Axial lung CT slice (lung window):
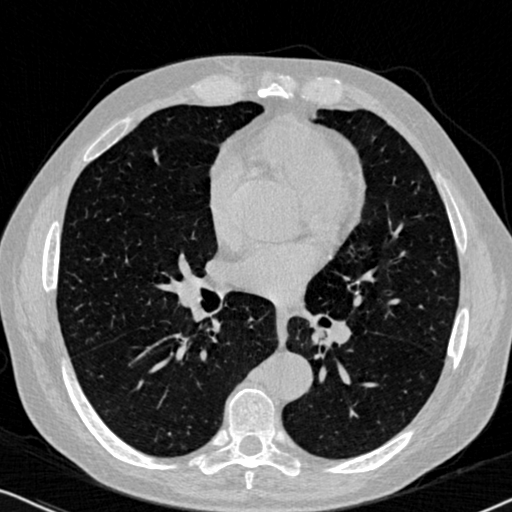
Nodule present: no